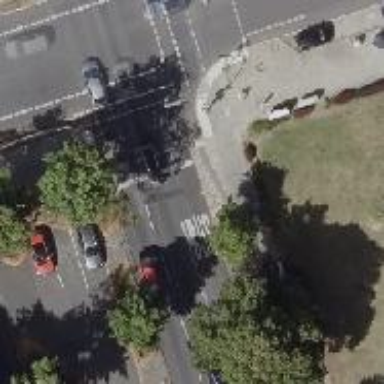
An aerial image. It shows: Road crossing with traffic signals.